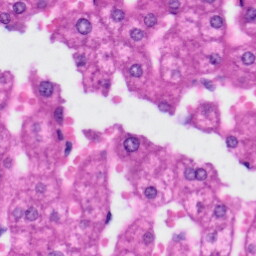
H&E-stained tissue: Liver